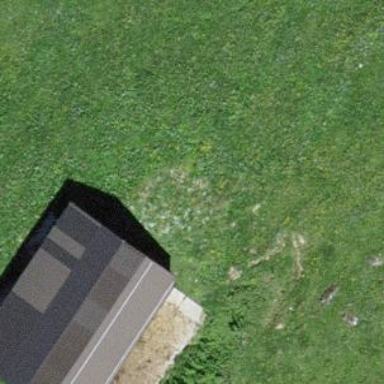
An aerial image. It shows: Cowshed building.